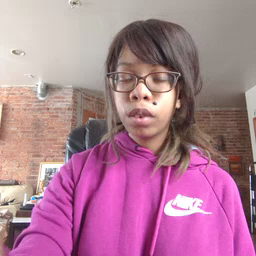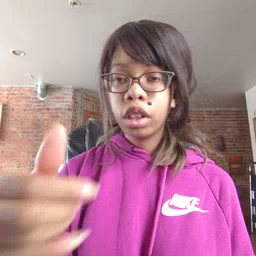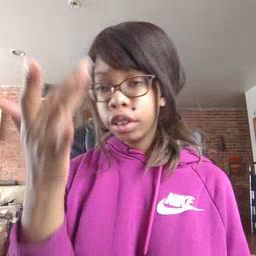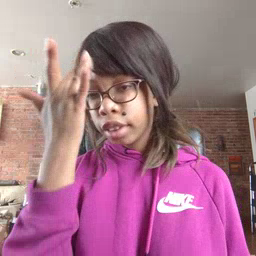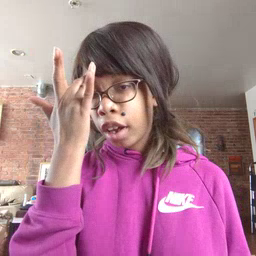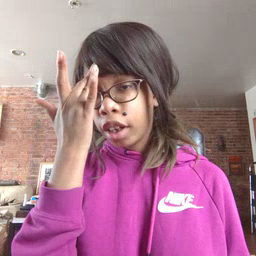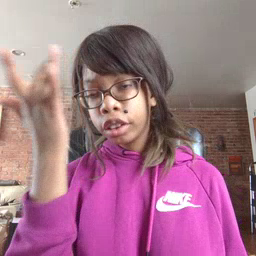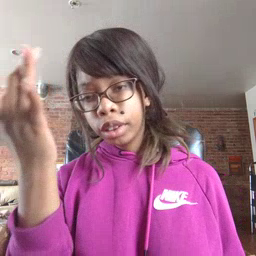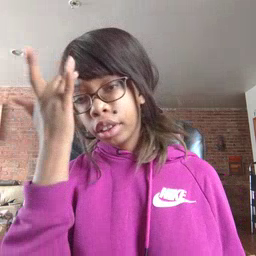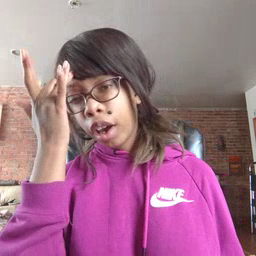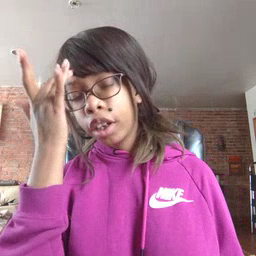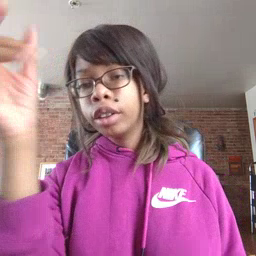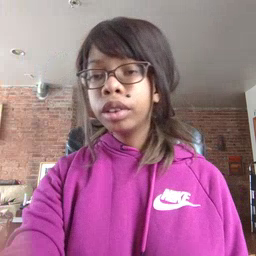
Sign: sick